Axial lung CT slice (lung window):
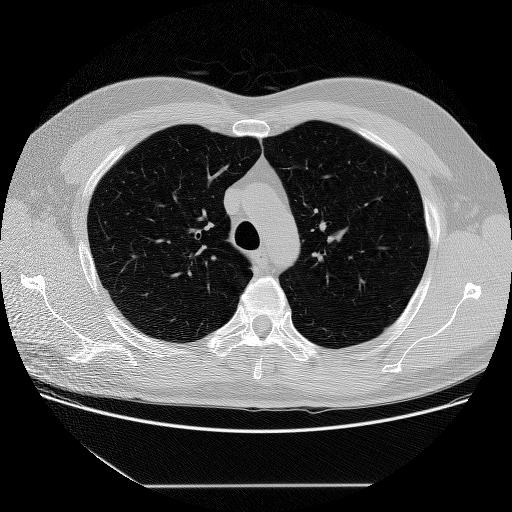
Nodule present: no